Interaction volume radius: 10 \u00c5
Interaction volume height: 30 \u00c5
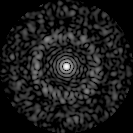
Disorder parameter: 0.8481